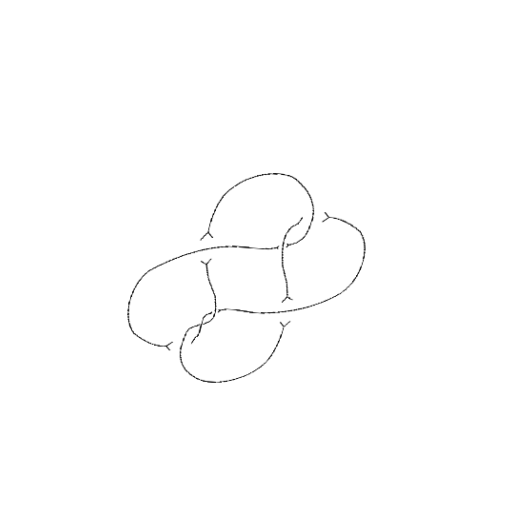
Crossing number: 7